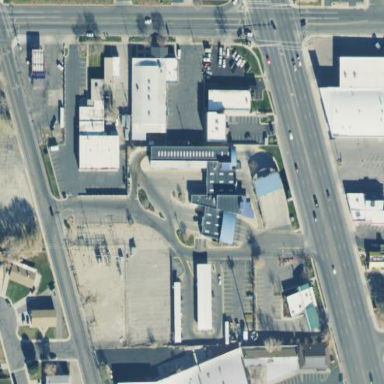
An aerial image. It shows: Commercial building.